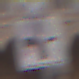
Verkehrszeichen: VerlaufVorfahrtsstrasse1
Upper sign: Vorfahrtsstrasse
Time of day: SunriseSunset
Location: Outdoor (Urban)
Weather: Clear
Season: NotSpecified
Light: Natural